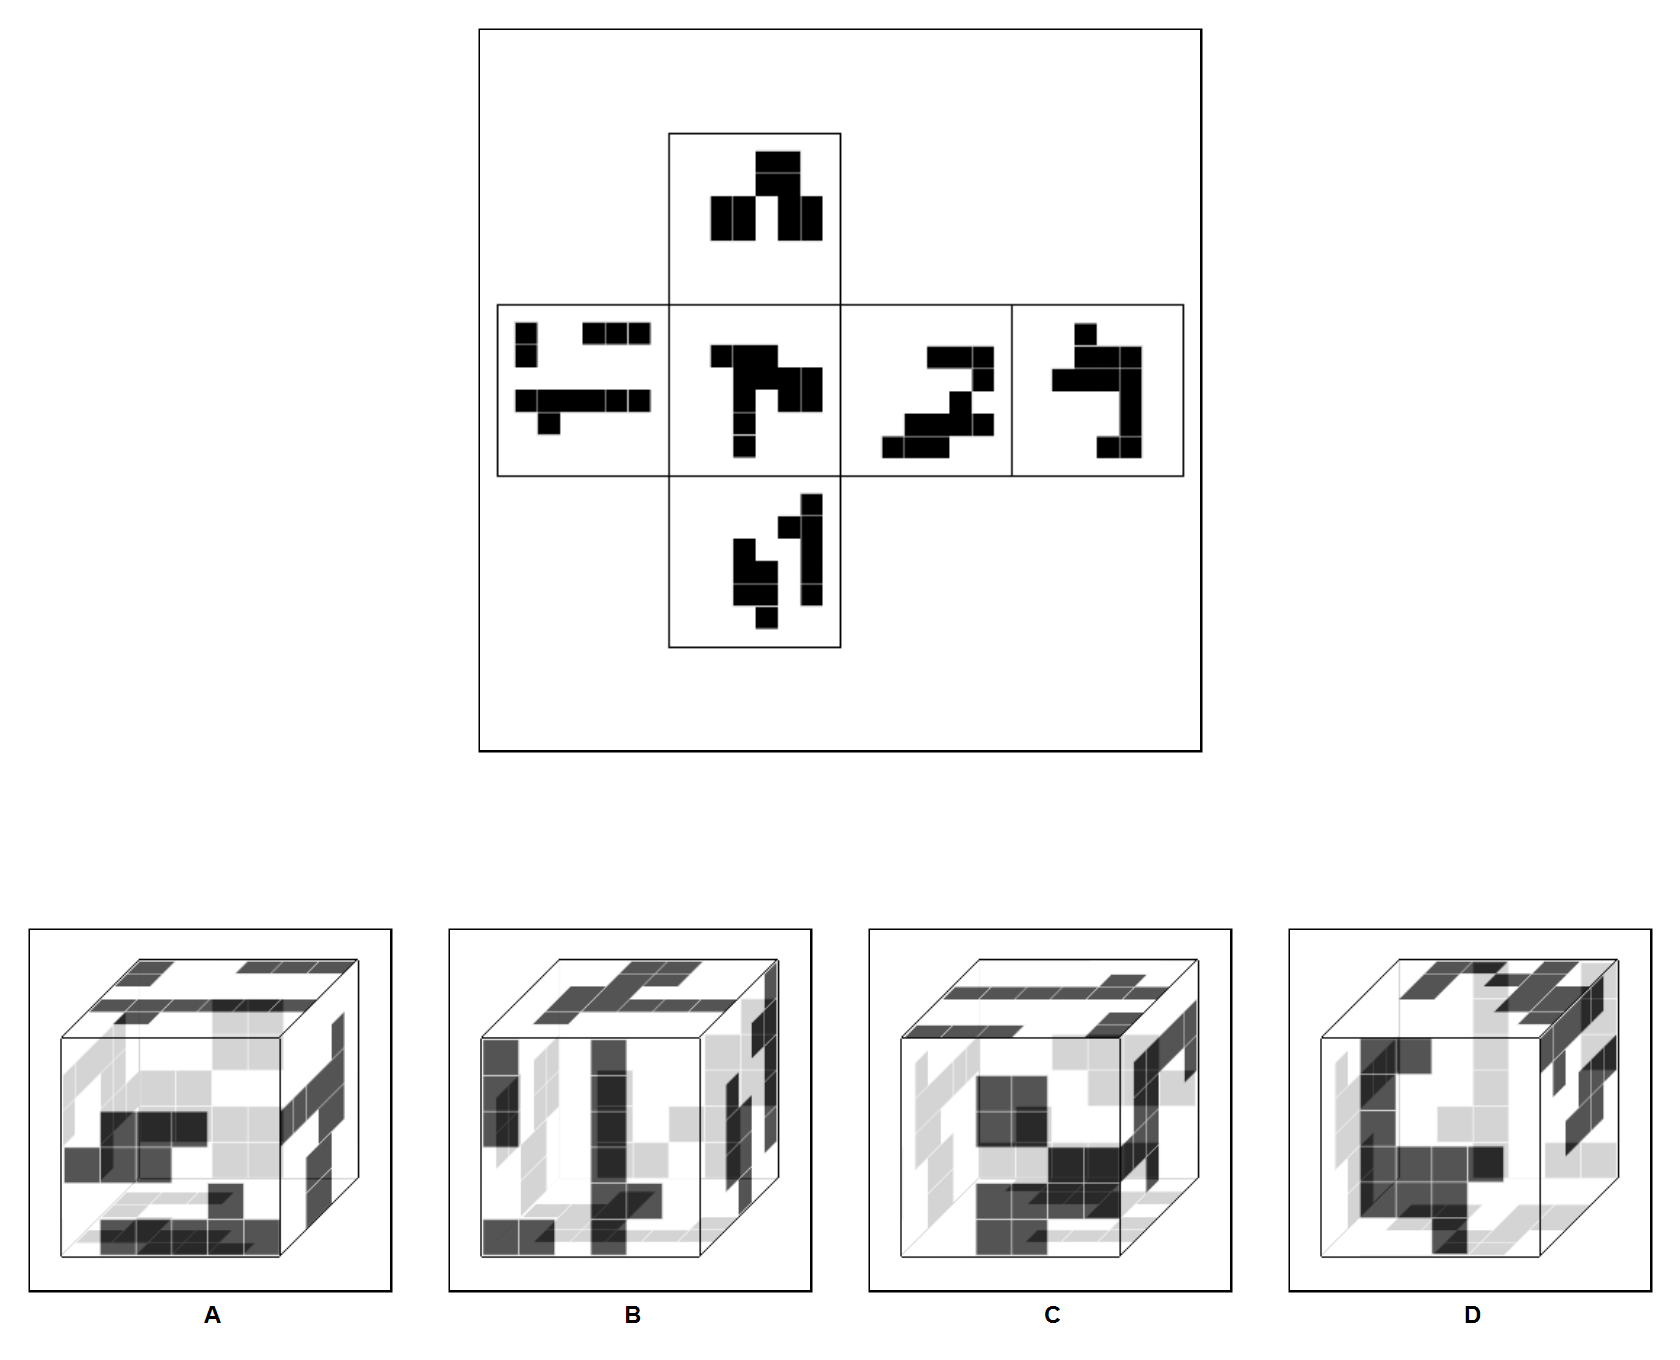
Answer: D